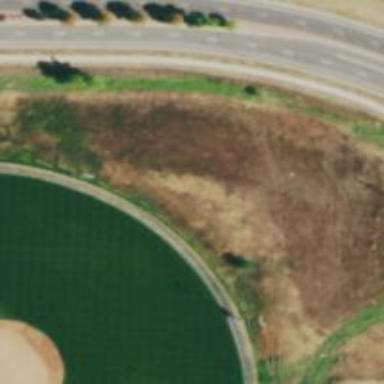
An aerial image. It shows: Baseball pitch for leisure land.